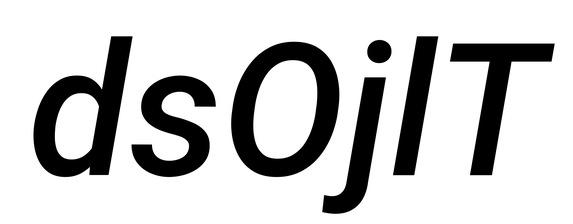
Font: Roboto-Italic_Medium_Italic